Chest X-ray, PA view. Patient: 77 years old, sex M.
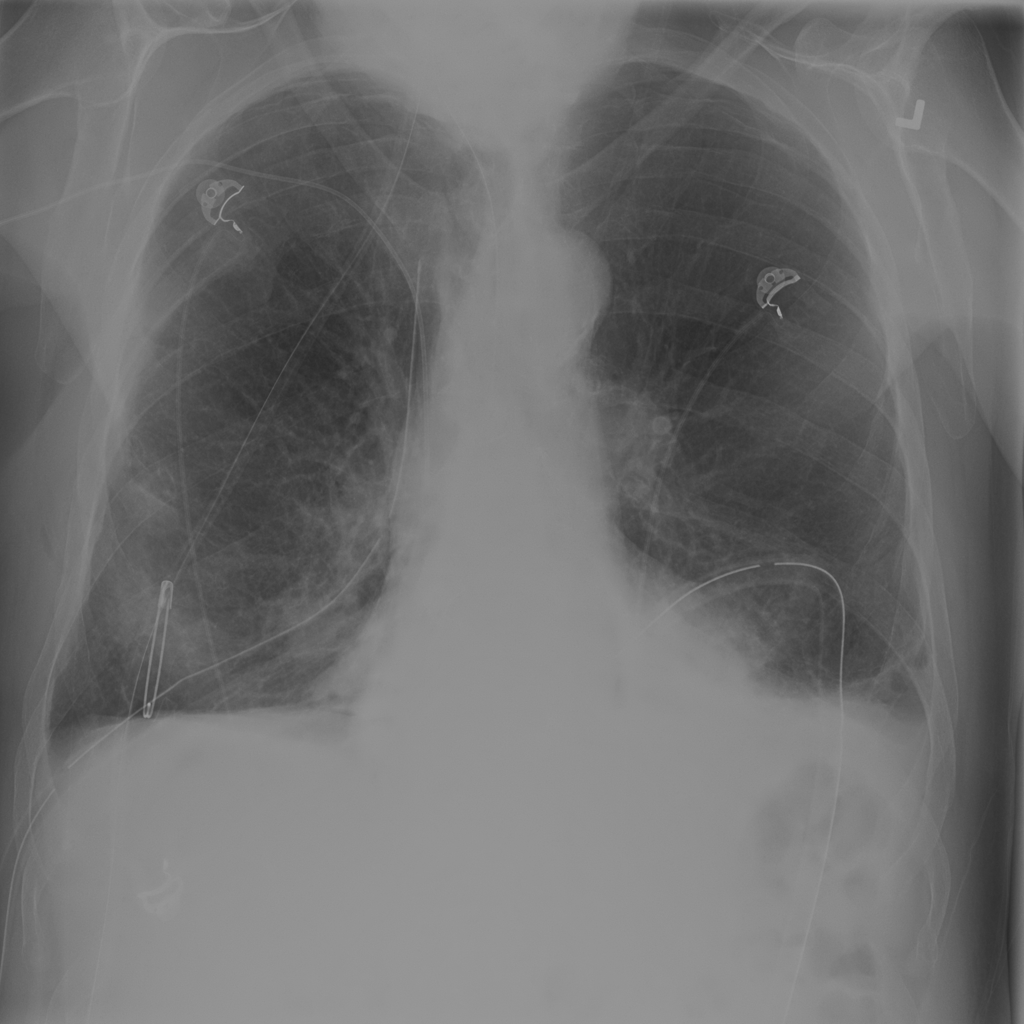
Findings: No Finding